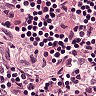
Metastatic tissue present: no